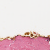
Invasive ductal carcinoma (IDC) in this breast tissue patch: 0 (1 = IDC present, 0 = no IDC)